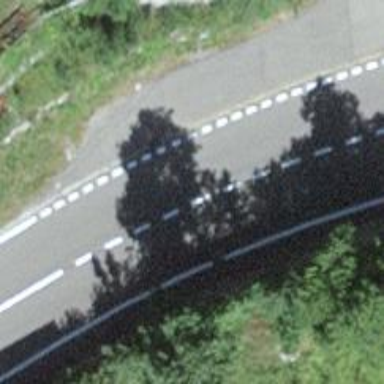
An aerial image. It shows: Asphalt road classified as primary highway.